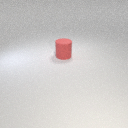
large red rubber cylinder